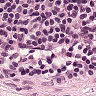
Metastatic tissue present: no